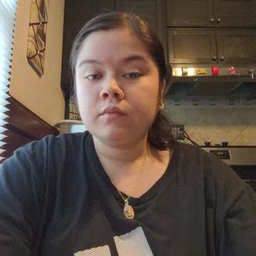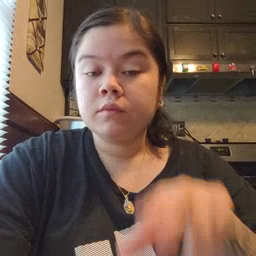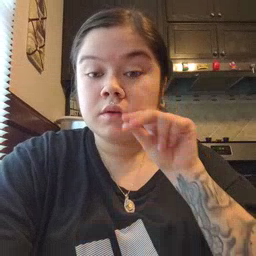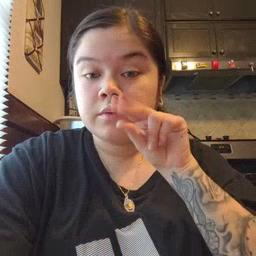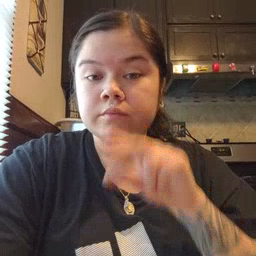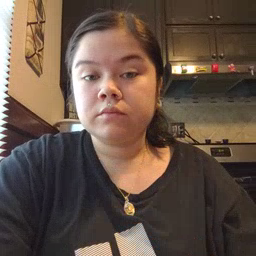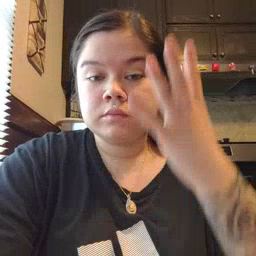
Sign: duck